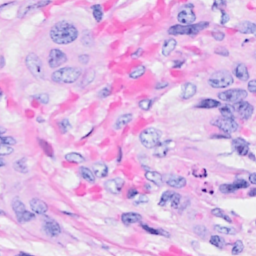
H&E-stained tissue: Breast